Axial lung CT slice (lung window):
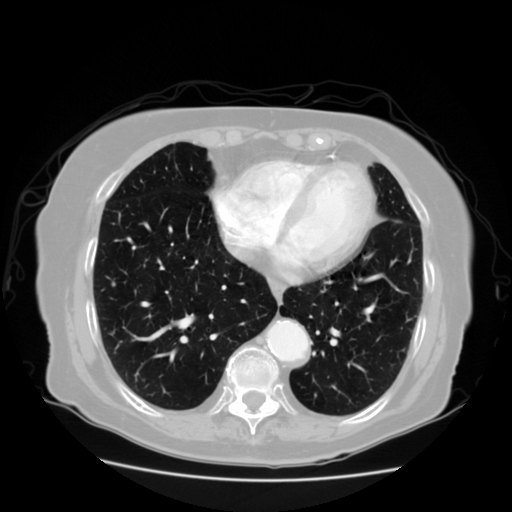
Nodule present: no